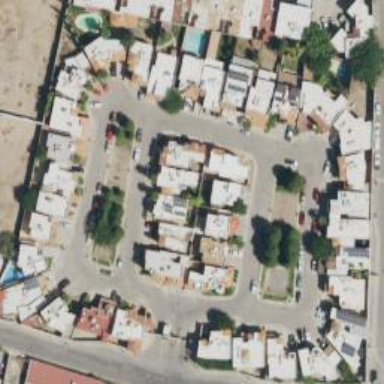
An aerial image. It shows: Residential area.